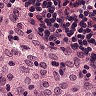
Metastatic tissue present: no